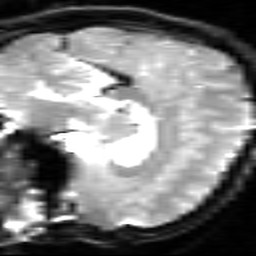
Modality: inplaneT2
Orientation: sagittal
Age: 19
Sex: female